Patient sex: M
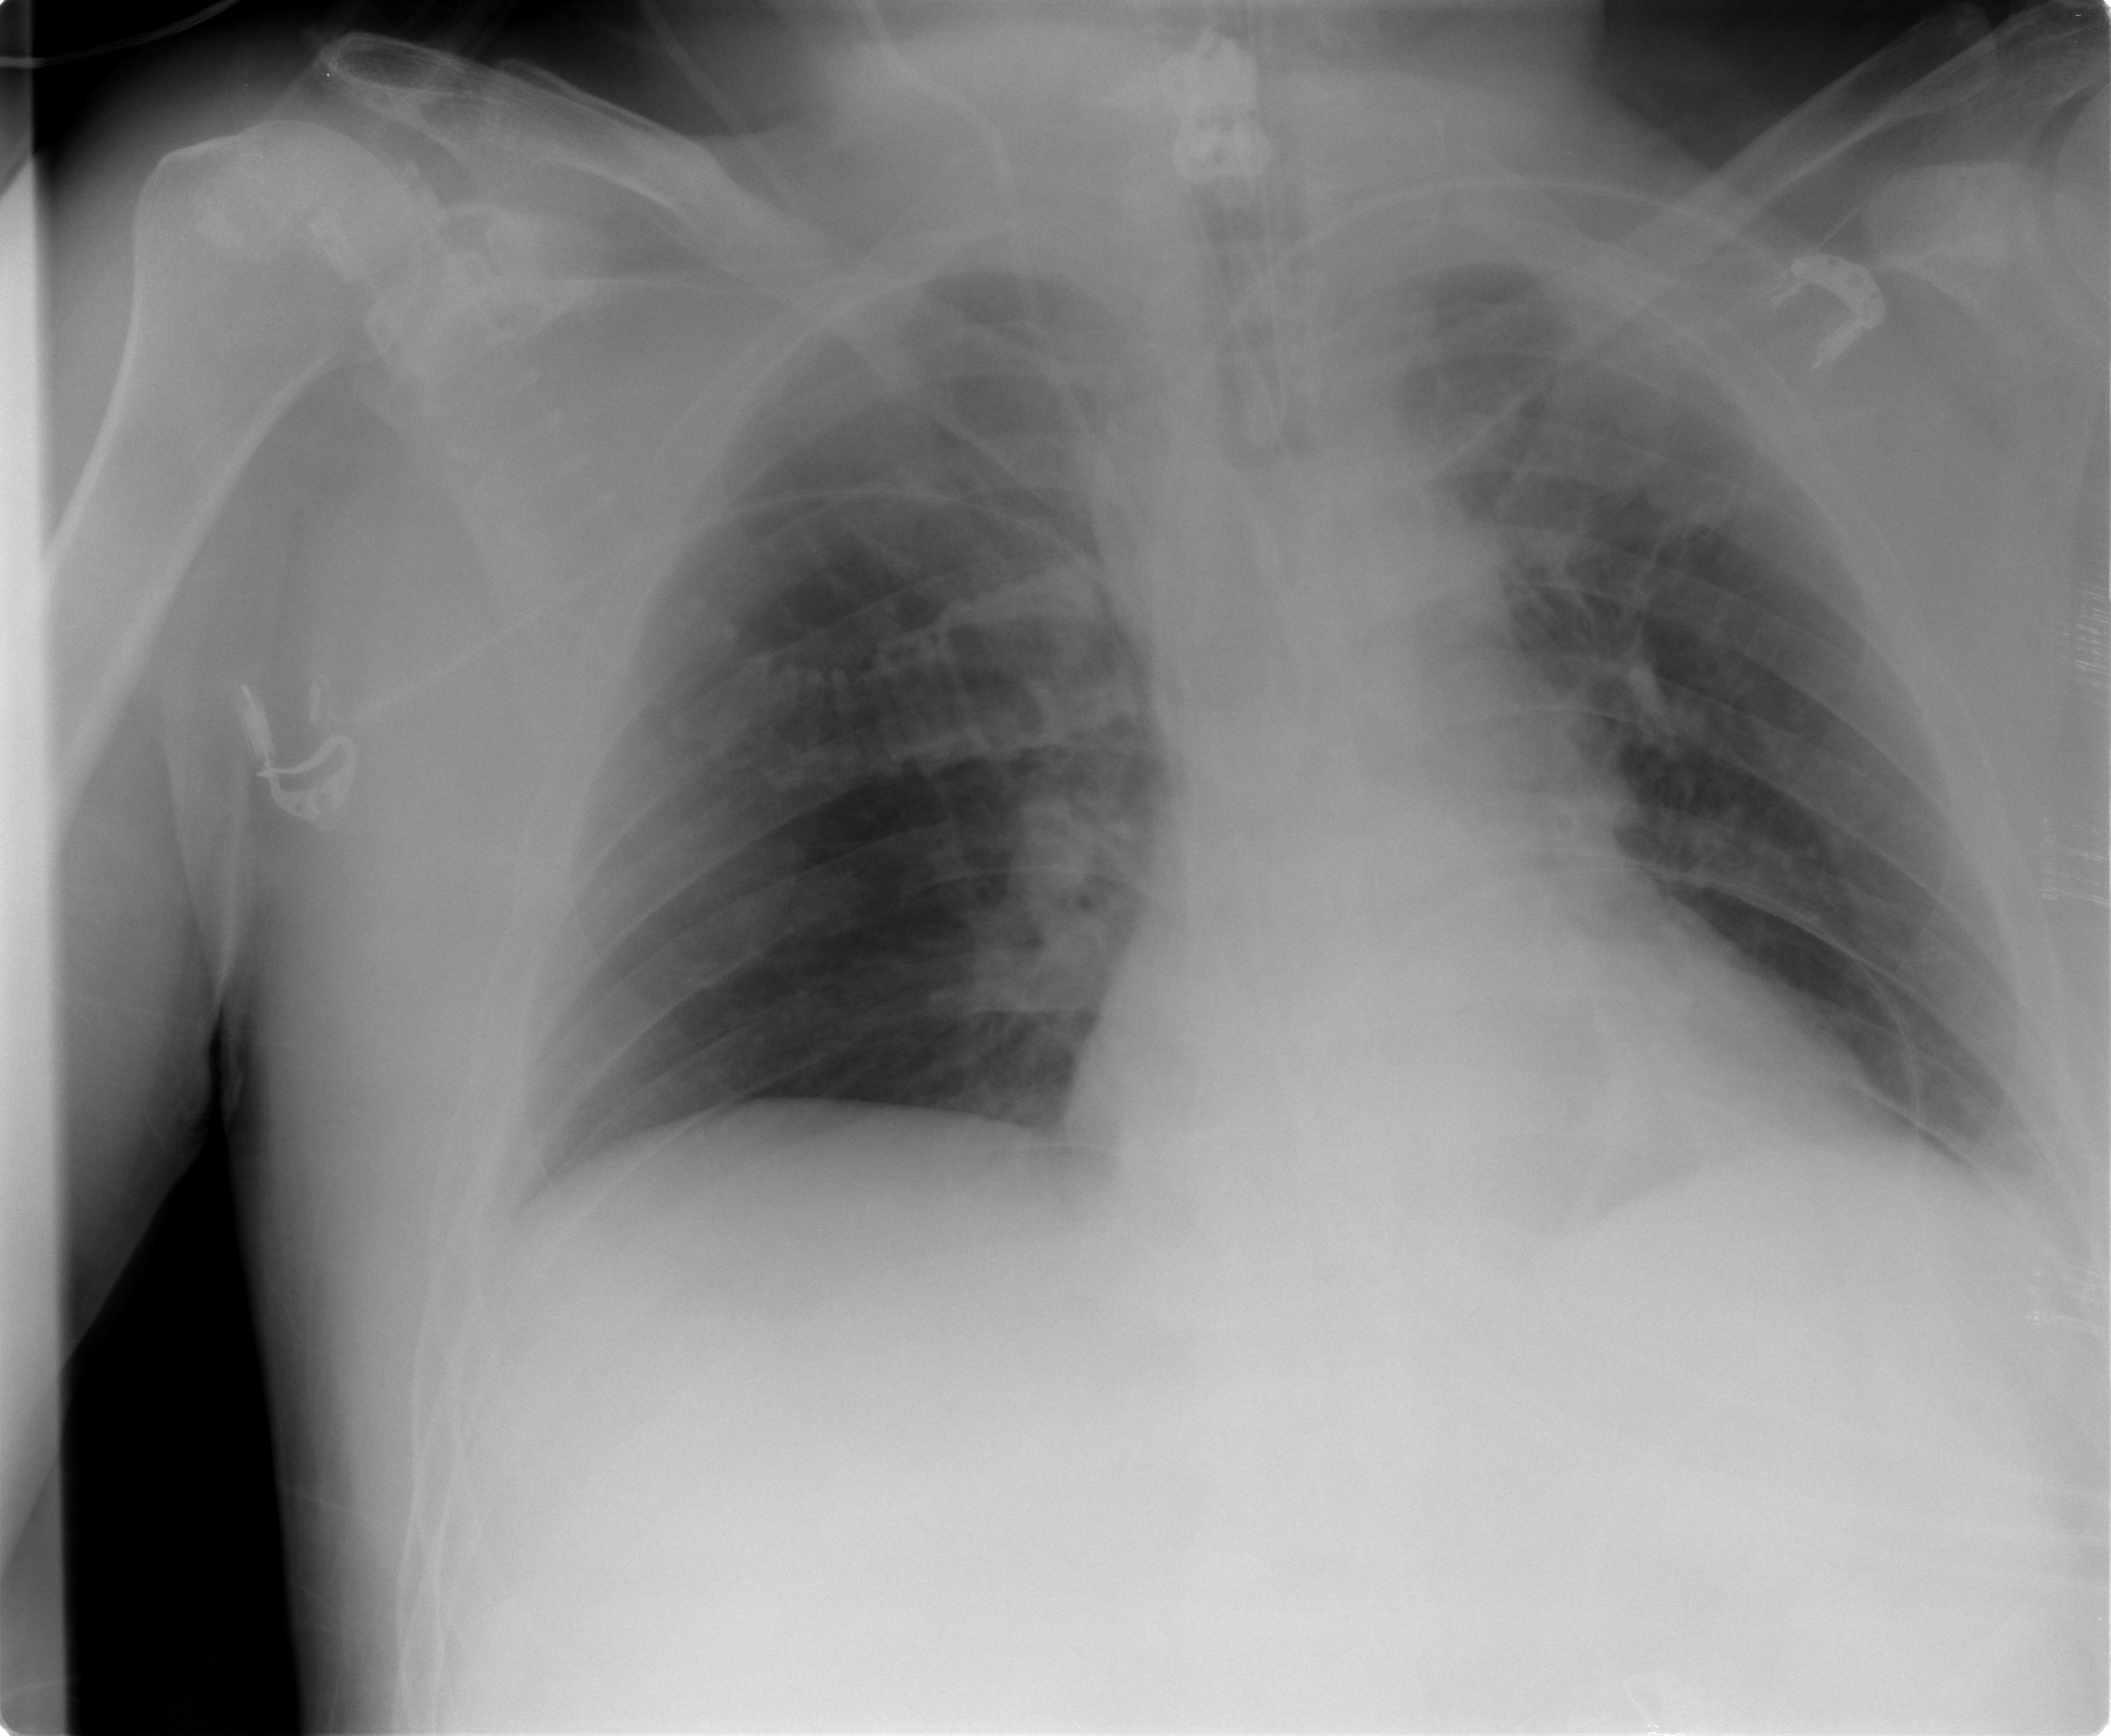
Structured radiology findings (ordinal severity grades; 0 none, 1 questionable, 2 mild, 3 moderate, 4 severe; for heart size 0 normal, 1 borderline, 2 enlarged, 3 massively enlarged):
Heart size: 0
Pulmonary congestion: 2
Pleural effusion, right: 0
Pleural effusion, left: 0
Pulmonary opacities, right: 0
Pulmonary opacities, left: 0
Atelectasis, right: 0
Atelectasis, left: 0